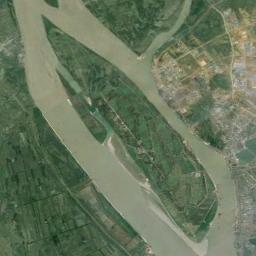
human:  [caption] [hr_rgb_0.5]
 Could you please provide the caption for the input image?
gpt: The islands are at the bottom of the picture .

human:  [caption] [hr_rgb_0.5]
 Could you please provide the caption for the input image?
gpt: There are many trees on the island .

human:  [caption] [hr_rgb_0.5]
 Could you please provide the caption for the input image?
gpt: The central island with dense vegetation and the color of the river is yellow .

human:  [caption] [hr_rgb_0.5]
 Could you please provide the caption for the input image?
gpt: A shuttle-shaped island surrounded by turquoise waters between the two banks  The island is a green field .

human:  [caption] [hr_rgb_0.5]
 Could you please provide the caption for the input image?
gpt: There are many green farmlands on the island in a river .